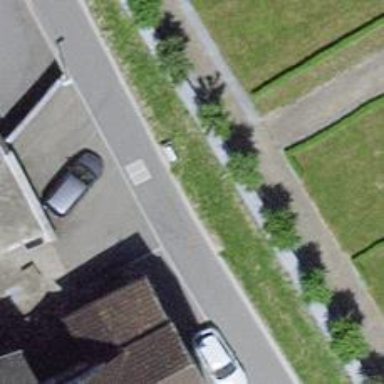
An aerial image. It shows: Street cabinet.